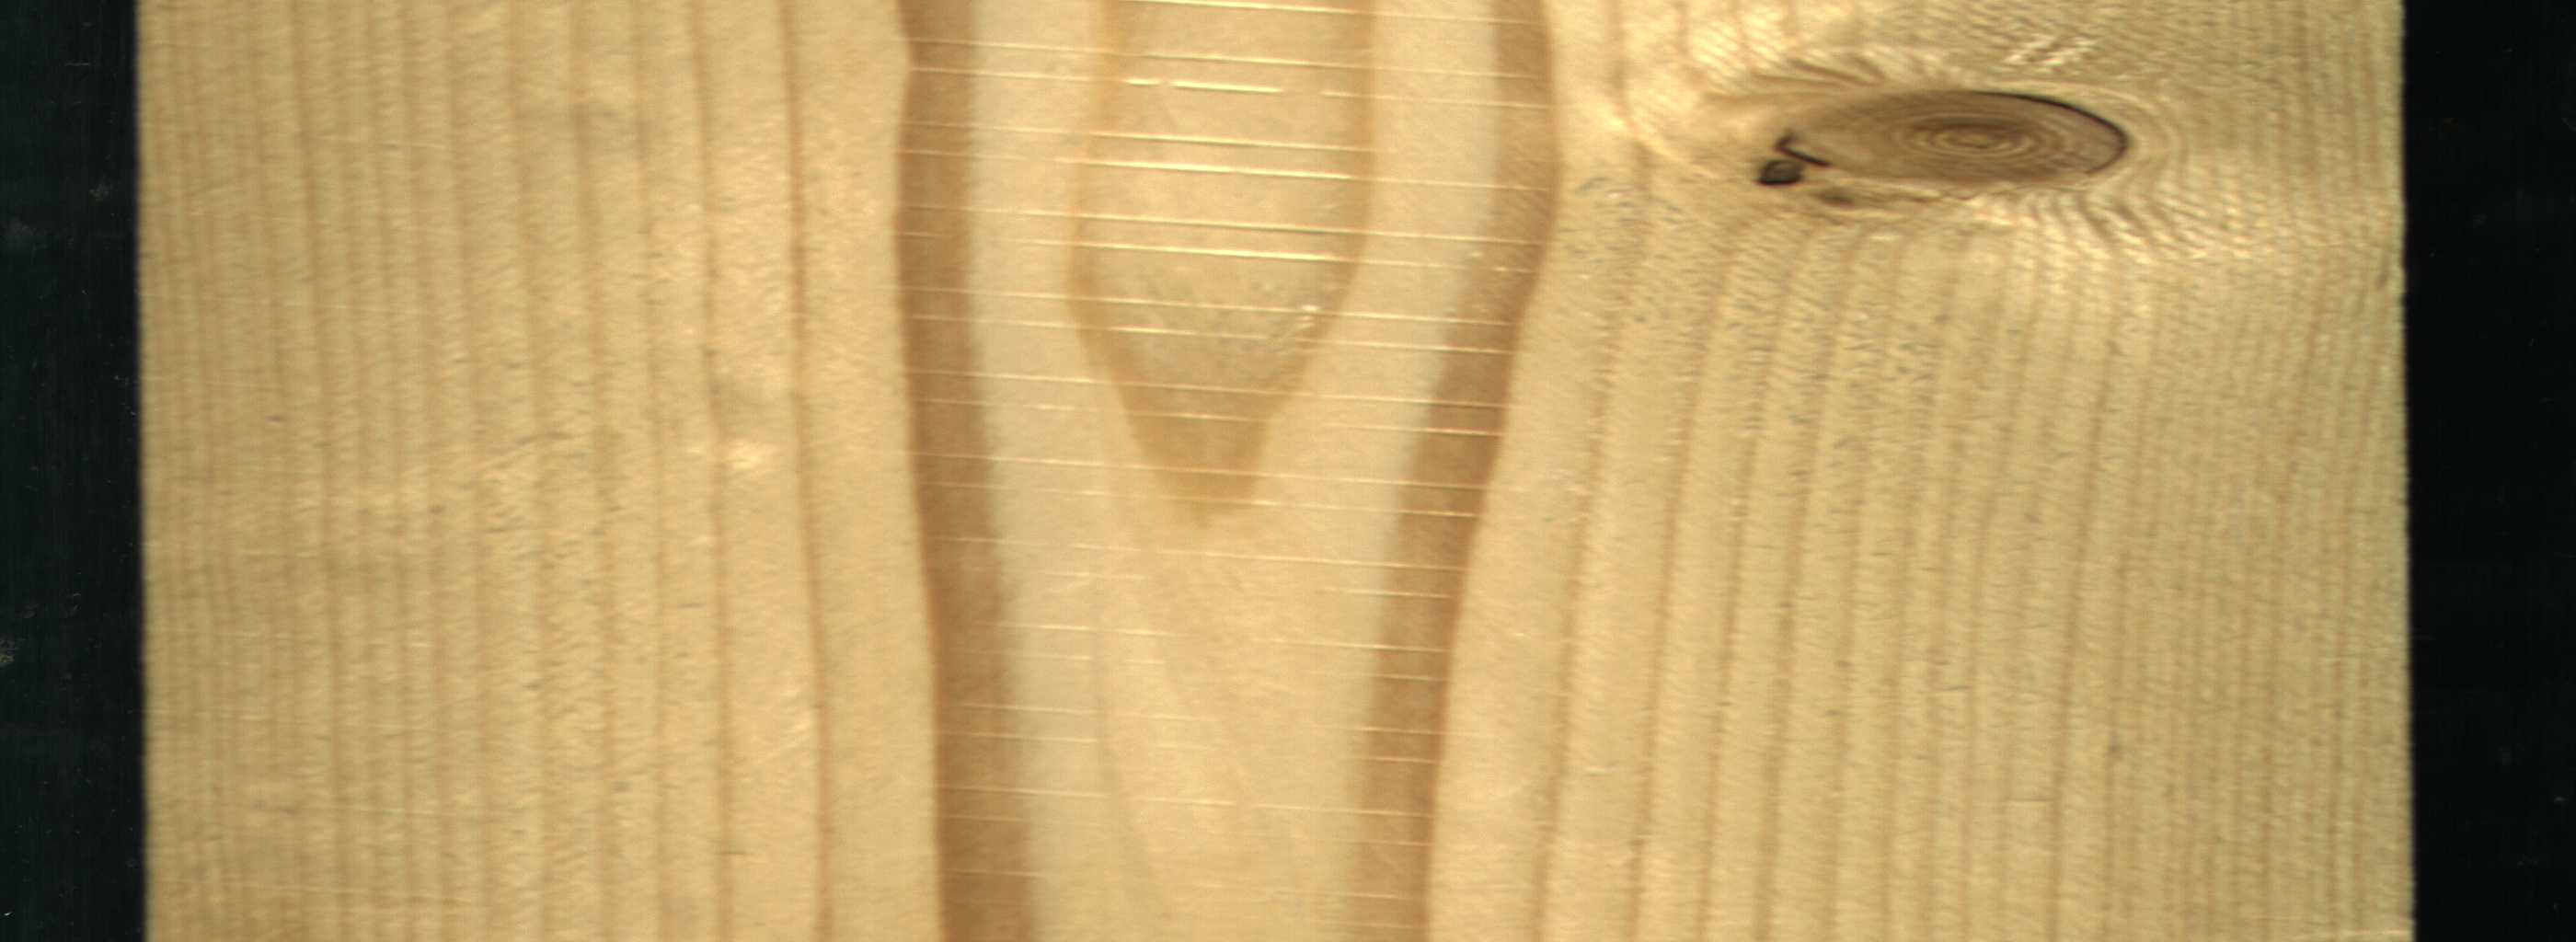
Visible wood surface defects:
Dead_Knot